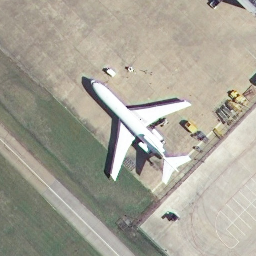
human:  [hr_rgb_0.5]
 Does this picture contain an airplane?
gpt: yes

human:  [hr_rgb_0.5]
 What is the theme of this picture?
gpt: airport

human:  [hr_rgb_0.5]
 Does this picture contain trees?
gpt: no

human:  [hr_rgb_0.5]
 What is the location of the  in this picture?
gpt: center